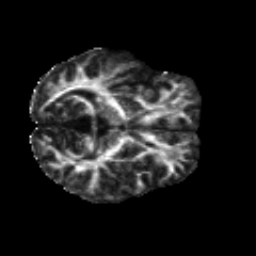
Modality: FA
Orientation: axial
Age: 26
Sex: female
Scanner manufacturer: siemens
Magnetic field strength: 3 T
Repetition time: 8.8 s
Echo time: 0.085 s